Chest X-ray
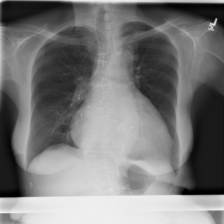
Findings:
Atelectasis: negative
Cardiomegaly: positive
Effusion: negative
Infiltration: negative
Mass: negative
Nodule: negative
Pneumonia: negative
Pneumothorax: negative
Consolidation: negative
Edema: negative
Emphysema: negative
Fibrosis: negative
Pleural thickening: negative
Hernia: negative